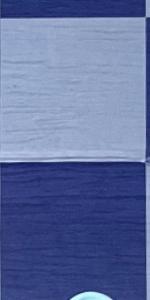
Label: Empty